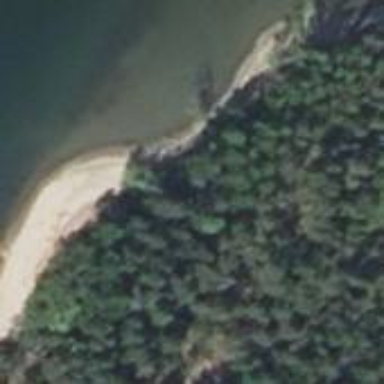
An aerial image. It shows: Beautiful beach with natural surroundings.